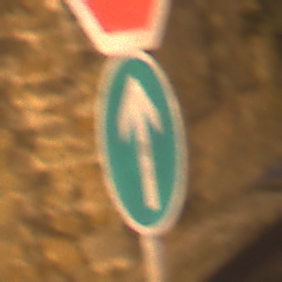
Verkehrszeichen: VorgeschriebeneFahrtrichtungGeradeaus
Zusatzzeichen oben: Stop
Umgebung: Outdoor, Urban
Tageszeit: Night
Wetter: Clear
Licht: Artificial
Jahreszeit: NotSpecified
Kontrast: HighContrast